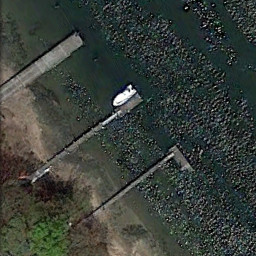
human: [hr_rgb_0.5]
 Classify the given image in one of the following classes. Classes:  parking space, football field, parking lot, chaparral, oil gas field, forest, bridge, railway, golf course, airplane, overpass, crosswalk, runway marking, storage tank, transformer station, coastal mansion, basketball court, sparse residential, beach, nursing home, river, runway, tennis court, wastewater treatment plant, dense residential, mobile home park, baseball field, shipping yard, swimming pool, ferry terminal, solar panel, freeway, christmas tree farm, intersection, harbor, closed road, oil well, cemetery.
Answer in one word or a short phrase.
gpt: ferry terminal